Question: (using: R 3.1.0)
Hi - I feel like this should be simpler than I'm finding it. I have a set of sequences and I'd like to visualise them as a directed network. A pure graph probably isn't right because each sequence can have multiple instances of nodes and the repetition order is important in the sequence. So, for example I might have:
'''
Seq Count
AB 8000
AC 5500
CB 4900
CBA 4300
ACD 4000
ACACA 3740
CA 2800
... ...
'''
Where the sequence ends up is interesting, so for each final node I'd like to show the paths to it and their weights. So in my (very small) example above:
- end point B: has weight 8000 and has weight 4900. '''
8000 A-+
|-->B
4900 C-+
'''
- end point A: has weight 4300, has weight 3740, has weight 2800'''
4300 C--->B-+
|
4740 A-->C-->A-->C-+--->A
|
2800 C-+
'''
Its important to note that route CA is not part of ACACA, but a separate route.
The raw data is actually a list of events in time grouped by a sequence number, so it may be easier to start from that point (rather than the aggregated view above). Like this:
'''
seqNo. Node Time
1 A 0.0
1 B 2.1
2 A 0.0
2 C 3.2
3 C 0.0
3 B 8.1
4 C 0.0
4 B 1.2
4 A 2.3
... ... ...
'''
I'd like to know what package (if any) is best to use to work with sequences like this, and how to reduce the data to a directed network view. The iGraph package looks like it could help but I think there might be some concepts I'm missing, particularly in this case where an adjacency matrix isn't really valid (due to multiple adjacencies in the graph for each pair of nodes).
UPDATE - this this is an idea of the type of output I'm looking for:

Cheers and thanks for any help,
Andy.
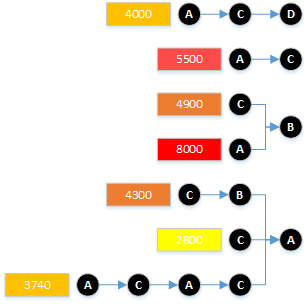
Answer: You seem to be saying that only start and end nodes are of interest as nodes so you could use these nodes as vertices and display the intermediate nodes as edge labels as shown in the following code and plot. Assume 'df' contains your aggregate data.
'''
library(igraph)
last_char <- nchar(as.character(df$Seq))
df_g <- cbind(v1=substr(df$Seq, 1,1),
v2=substr(df$Seq, last_char, last_char), df)
g <- graph.data.frame(df_g)
plot(g, edge.label=paste(E(g)$Seq, "
", E(g)$Count))
'''
The visual presentation of the plot could be improved but this shows a way in which the aggregate data can produce a directed network view. One could imagine some alternative ways of representing the interior nodes between start and end nodes but these would seem to lead to more complicated plots.
UPDATE 2
Your comment made things clearer. Most of the work in getting your diagram is generating the edges and vertices for a graph from your sequence data. Once that is defined, you can format and send to a plotting package to display. The code below constructs a data frame 'df_g' containing the edge connectivity and end locations, uses 'df_g' to generate a data frame 'df_v' containing vertex data, and then passes both to 'igraph' for plotting. You can get an idea of what the code is doing by examining 'df_g' and 'df_v'.
'''
library(igraph)
last_char <- nchar(df$Seq)
df <- df[order(substr(df$Seq, last_char, last_char), df$Seq),]
edges <- as.character(df$Seq)
df_g <- data.frame(v1=NA_character_, v2=NA_character_, Seq=NA_character_,
Count=NA_character_, label=NA_character_, arrow.mode = NA_character_, end = NA_character_,
x1 = NA_integer_, x2 = NA_integer_, y1=NA_integer_, y2=NA_integer_, type=NA_character_,
stringsAsFactors=FALSE)
for( i in 1:nrow(df)){
# Make sequence edges
edge <- edges[i]
num_vert <- nchar(edge)
j <- 1:(num_vert-1)
df_g_j <- data.frame( v1=paste(edge, j,sep="_"), v2=paste(edge, j+1,sep="_"),
Seq=edge, Count=df$Count[i], label=sapply(j, function(x) substr(edge, x, x)),
arrow.mode = ">", end=substr(edge,num_vert,num_vert),
x1=j-num_vert, x2=j+1-num_vert, y1=i, y2=i, type="seq", stringsAsFactors=FALSE)
df_g_j[num_vert-1, "arrow.mode"] <- "-" # make connector vertex
df_g_con <- transform(df_g_j[num_vert-1,], v1=v2, v2=paste(end, "connector", sep="_"), x1=0, label=NA, type="connector")
df_g <- rbind(df_g, df_g_j, df_g_con)
}
df_g <- df_g[-1,]
df_g[df_g$type=="connector",] <- within(df_g[df_g$type=="connector",], y2 <- tapply(y2, v2, mean)[v2])
cn_vert <- aggregate(v2 ~ end, data=df_g[df_g$type=="connector", ], length)
colnames(cn_vert) <- c("end","num")
for( end in cn_vert$end){
cn_vert_row <- which(df_g$end == end & df_g$type == "connector")[1]
if( cn_vert$num[cn_vert$end==end] > 1 ) {
df_g <- rbind(df_g,with(df_g[cn_vert_row,],
data.frame(v1=v2, v2=end, Seq=NA_character_, Count=NA_character_, label=NA,
arrow.mode = ">", end=end, x1=x2, x2= 1, y1 = y2, y2=y2, type = "common_end",
stringsAsFactors=FALSE)) ) }
else df_g[cn_vert_row,] <- transform(df_g[cn_vert_row,], v2=end, label=NA, arrow.mode=">", x2=1,type="common_end")
}
# make vertices
df_v <- with(df_g, data.frame(v=v1, label = label, x=x1, y=y1, color = "black", size = 15, stringsAsFactors=FALSE))
df_v <- rbind(df_v, with(df_g[df_g$type == "common_end",],
data.frame(v=end, label = v2, x=x2, y=y2, color="black", size=15, stringsAsFactors=FALSE)))
df_v[is.na(df_v$label),] <- transform(df_v[is.na(df_v$label),], color = NA, size = 0)
#
# make graph from edges and vertices
g <- graph.data.frame(df_g, vertices=df_v)
E(g)$label <- NA # assign Counts as labels to sequence start vertices
e_start <- grep("_1",get.edgelist(g)[,1])
E(g)[e_start]$label <- E(g)[e_start]$Count
# adjust and scale edge label positions
h_jst <- 0 # values between 0 and .2
edge_label_x <- 1 - 2*(1.5 + h_jst - E(g)$x1)/diff(range(V(g)$x))
num_color <-12 # assign colors to Count labels; num_color is number of colors in pallette
counts <- as.integer(E(g)$Count)
edge_label_color <- rainbow(num_color, start=0, end=.75)[num_color-
floor((num_color-1)*(counts-min(counts,na.rm=TRUE))/diff(range(counts,na.rm=TRUE)))]
plot(g, vertex.label.color="white", vertex.frame.color=V(g)$color,
edge.color="blue", edge.arrow.size=.6, edge.label.x= edge_label_x,
edge.label.color=edge_label_color, edge.label.font=2, edge.label.cex=1.1)
'''
For your sample data, this gives the diagram shown below. The Count labels have greater separation from the vertices when the plots are enlarged but you can further adjust this by with the variable h_jst inside the code.